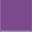
Piece: xx